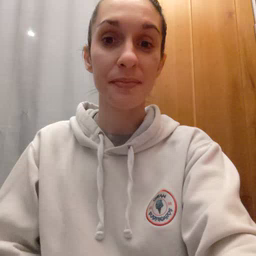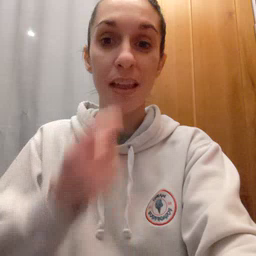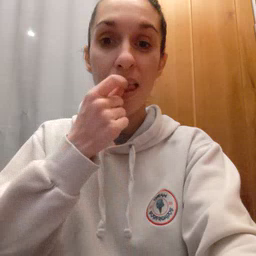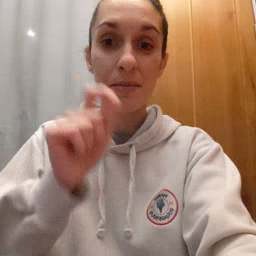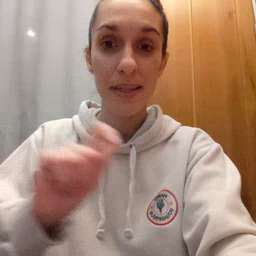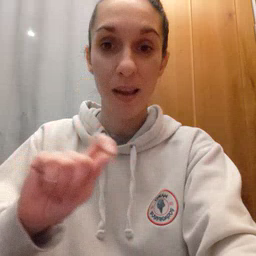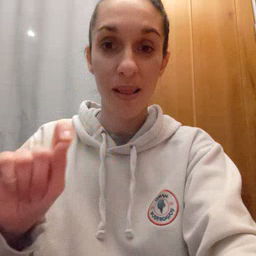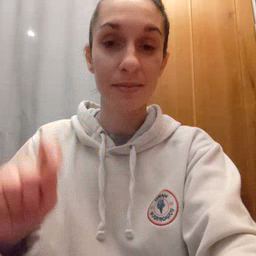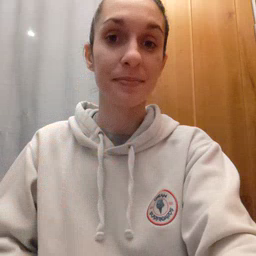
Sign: pencil